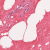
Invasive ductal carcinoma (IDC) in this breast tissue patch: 0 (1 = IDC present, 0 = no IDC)